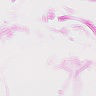
Metastatic tissue present: no